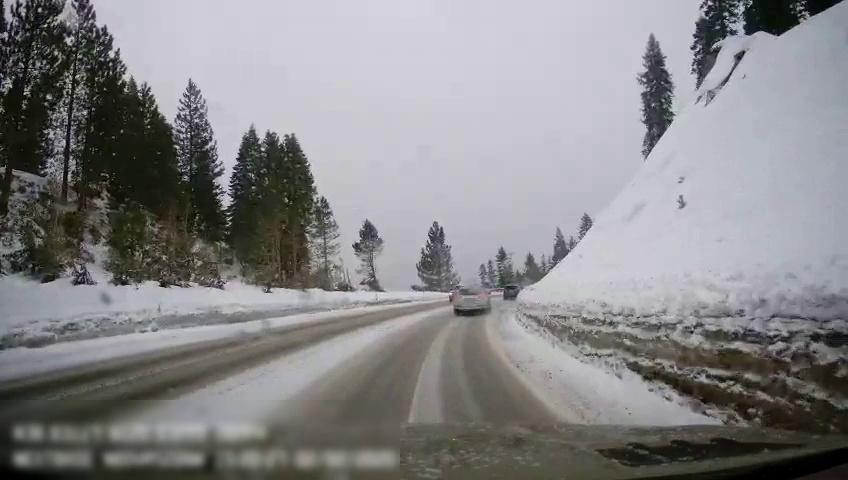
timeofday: Day
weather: Snowy
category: Drivable Space
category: Vehicles | SUV
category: Vehicles | Car